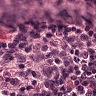
Metastatic tissue present: no